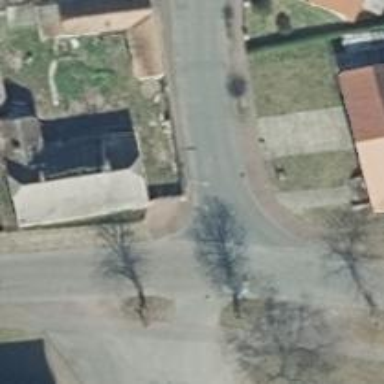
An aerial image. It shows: Tertiary road.